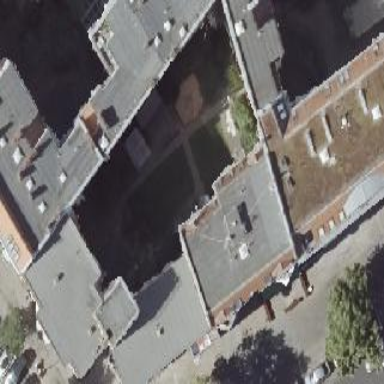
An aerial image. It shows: Unique apartment building with double saltbox roof shape.